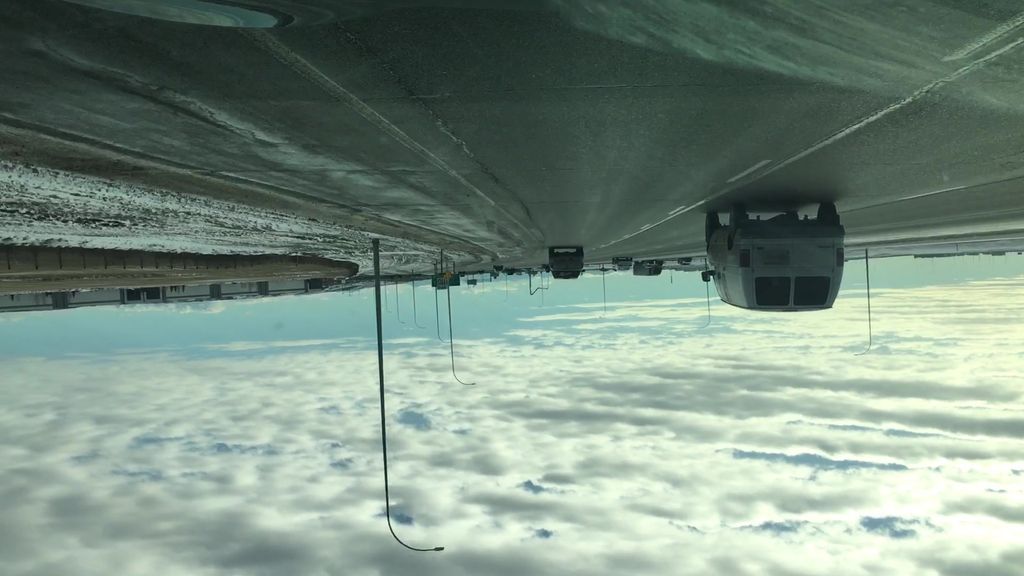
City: calgary